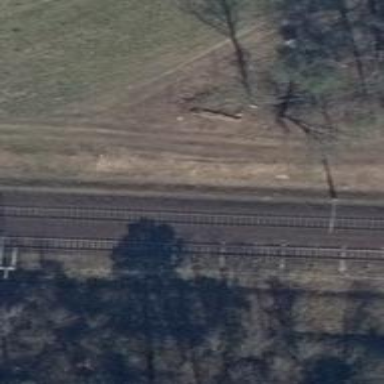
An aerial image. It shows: Railway switch with the turnout pointing to the right.